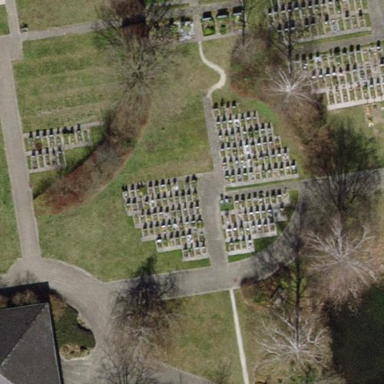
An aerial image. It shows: Cemetery.